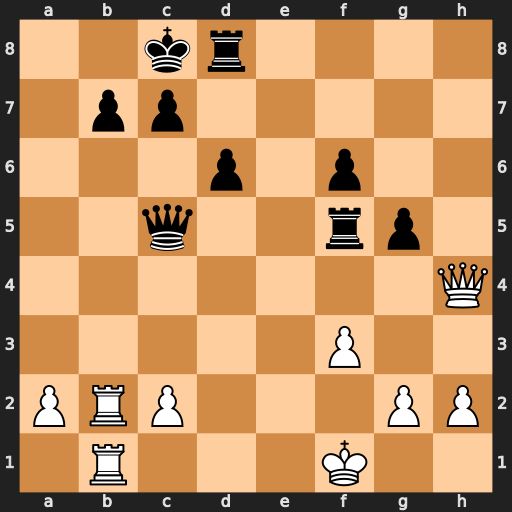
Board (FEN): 2kr4/1pp5/3p1p2/2q2rp1/7Q/5P2/PRP3PP/1R3K2
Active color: w
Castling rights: -
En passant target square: -
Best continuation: Qg4 Rh8 Rb5 Qxc2 Qxf5+ Qxf5 Rxf5